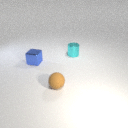
small cyan metal cylinder to the right of small blue metal cube